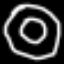
Label: donut